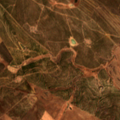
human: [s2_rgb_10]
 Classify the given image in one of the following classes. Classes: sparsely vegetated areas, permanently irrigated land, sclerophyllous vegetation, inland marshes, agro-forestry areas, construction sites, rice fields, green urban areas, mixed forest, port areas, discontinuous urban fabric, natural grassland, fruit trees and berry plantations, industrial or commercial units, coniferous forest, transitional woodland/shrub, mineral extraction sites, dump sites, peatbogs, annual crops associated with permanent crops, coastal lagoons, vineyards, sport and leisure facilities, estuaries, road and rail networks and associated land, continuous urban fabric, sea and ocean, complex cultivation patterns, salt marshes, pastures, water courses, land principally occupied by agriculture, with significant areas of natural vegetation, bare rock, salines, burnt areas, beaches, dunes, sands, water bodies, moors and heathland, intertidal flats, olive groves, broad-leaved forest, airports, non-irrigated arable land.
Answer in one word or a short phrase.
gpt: non-irrigated arable land, pastures, transitional woodland/shrub